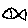
Label: fish